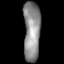
Tissue: lung
Cell type: T cells
Senescence score: 0.192
Nuclear area (px): 978
Mean DAPI intensity: 141.947